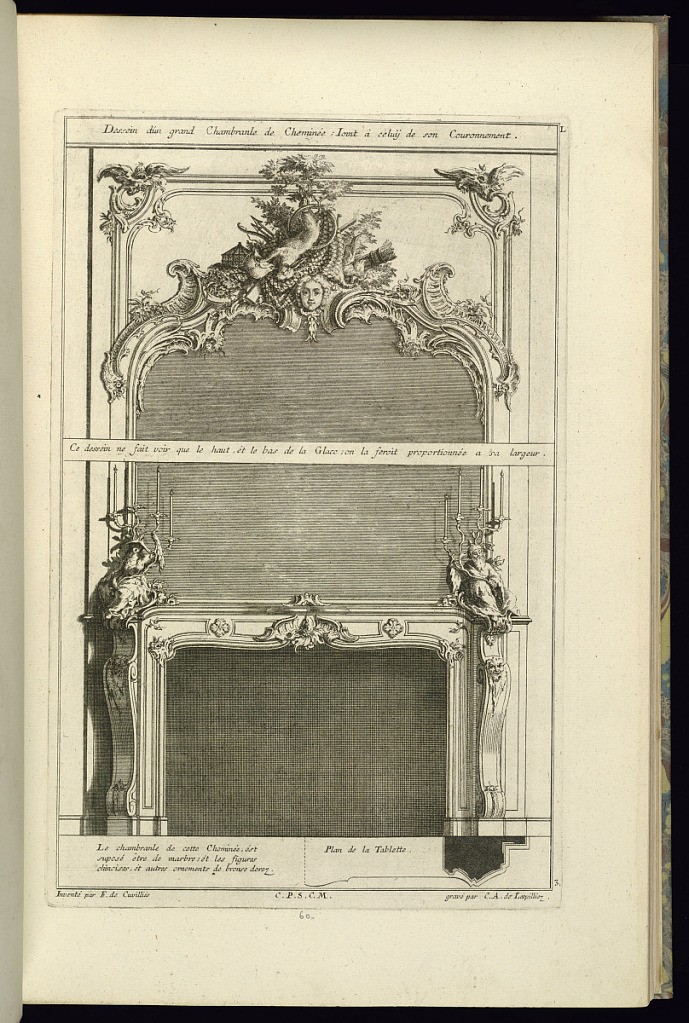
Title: Design for Upper Part of a Mirror and Chimney Piece
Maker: François de Cuvilliés the Elder, Belgian, 1695 - 1768
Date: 1745
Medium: Etching and engraving on off-white laid paper
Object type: Print
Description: Design for a chimneypiece with over-mantle mirror. The fireplace mantle is decorated with chinoiserie candelabra, and the mirror is topped with a trophy with attributes of the hunt, scrolls, mascaron. The plate is signed and numbered.